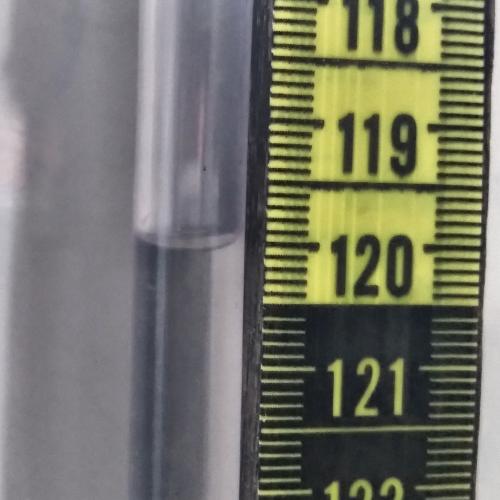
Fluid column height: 120.0 cm